Question: I have got a database with addresses and postcodes. I need to just get the complete address. How can I do this in a SQL Query? I tried row count, that did not work as some people can move a couple of times. The data is in the below format, I want the none matching records from the table.

'''
+-------+---------+----------+-------------------------+----------+-------+-----------+--------------------------------------+
| ID | Percode | ITEM | MoveSTART | TRACKEND | PID | REFERENCE | TRACKVALUE |
+-------+---------+----------+-------------------------+----------+-------+-----------+--------------------------------------+
| 14051 | 0 | ADDRESS | 2011-03-24 00:00:00.000 | NULL | 10000 | NULL | 1 test High Street Avening, test |
| 14050 | 0 | POSTCODE | 2014-05-27 00:00:00.000 | NULL | 10000 | NULL | S12 8DU |
| 14049 | 0 | POSTCODE | 2011-03-24 00:00:00.000 | NULL | 10000 | NULL | s12 8LU |
+-------+---------+----------+-------------------------+----------+-------+-----------+--------------------------------------+
'''
i want to return only ID -14050, as the other 2 are complete address
SELECT ID, Percode, ITEM, MoveSTART, TRACKEND, PID, VALUE
FROM tyeaddtest
where MoveSTART not in (select MoveSTART from tyeaddtest where ITEM in ('ADDRESS')) and ITEM = 'POSTCODE'
Some i have returned with the above query, but similar to the above table i cant return them with this query
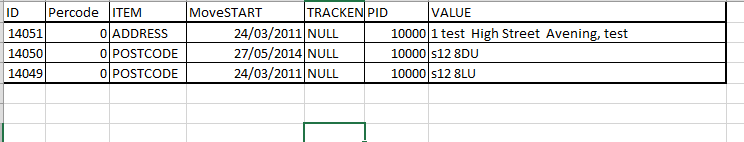
Answer: > Yes PID and Movestart are the same so i have extra Postcode lines i need only return all the onces that dont have an address in Item
Here's a slightly inelegant way of returning any PID and MoveStart combination that doesn't have exactly one address and postcode:
'''
select pid, movestart,
(select count(*) from tyeaddtest a where a.pid = t.pid and a.movestart = t.movestart and item = 'ADDRESS') as addresses,
(select count(*) from tyeaddtest p where p.pid = t.pid and p.movestart = t.movestart and item = 'POSTCODE') as postcodes
from tyeaddtest t
group by pid, movestart
having (select count(*) from tyeaddtest a where a.pid = t.pid and a.movestart = t.movestart and item = 'ADDRESS') != 1
or (select count(*) from tyeaddtest p where p.pid = t.pid and p.movestart = t.movestart and item = 'POSTCODE') != 1
'''
If you can use common table expressions with your database then you could make this a bit nicer and avoid having to repeat the subqueries, e.g. this is the syntax for SQL Server:
'''
with AddressAndPostcodeCounts as (
select pid, movestart,
(select count(*) from tyeaddtest a where a.pid = t.pid and a.movestart = t.movestart and item = 'ADDRESS') as addresses,
(select count(*) from tyeaddtest p where p.pid = t.pid and p.movestart = t.movestart and item = 'POSTCODE') as postcodes
from tyeaddtest t
group by pid, movestart
)
select * from AddressAndPostcodeCounts where addresses != 1 or postcodes != 1
'''
but you havent told us which database you're using.